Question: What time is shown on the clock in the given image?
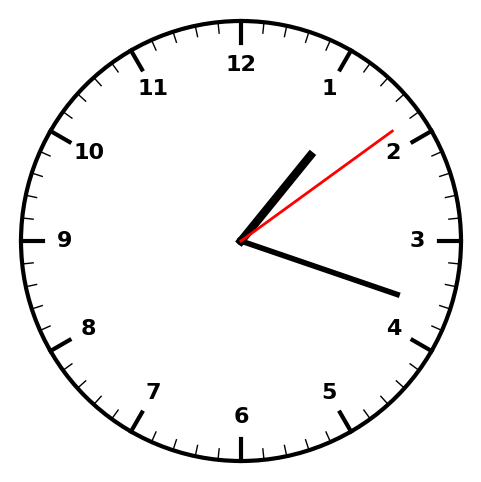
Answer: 01:18:09